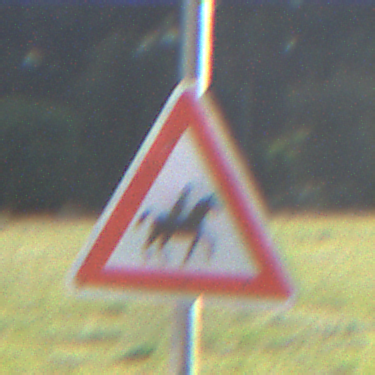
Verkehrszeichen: ReiterLinks
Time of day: MorningAfternoon
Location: Outdoor (Nature)
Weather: PartlyCloudy
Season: NotSpecified
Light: Natural